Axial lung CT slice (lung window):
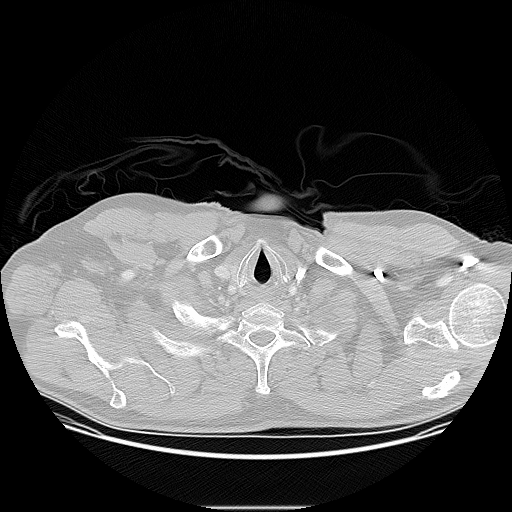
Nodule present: no